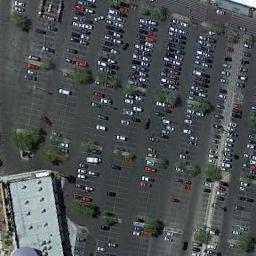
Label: parking_lot